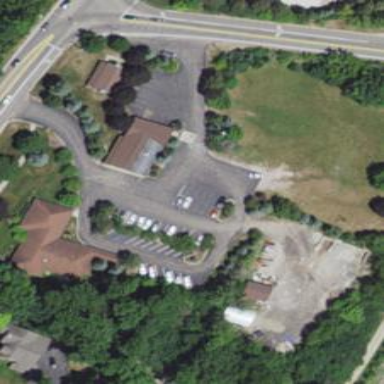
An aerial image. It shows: Community centre.